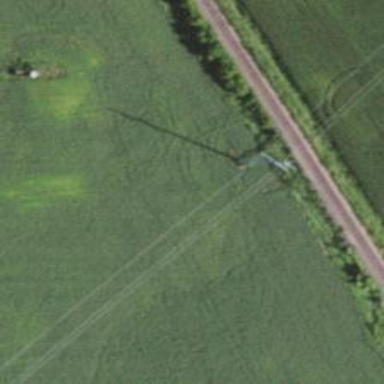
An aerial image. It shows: Power tower.